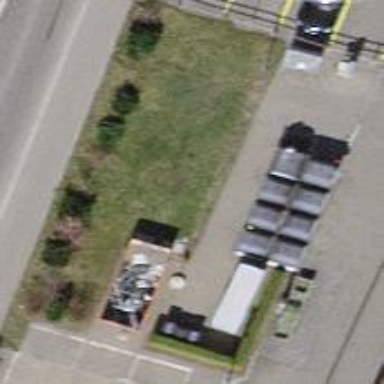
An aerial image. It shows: Recycling center that accepts scrap metal.